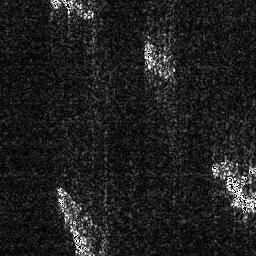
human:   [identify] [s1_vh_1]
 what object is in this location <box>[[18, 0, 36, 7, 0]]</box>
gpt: <ref>1 medium ship at the top left</ref>

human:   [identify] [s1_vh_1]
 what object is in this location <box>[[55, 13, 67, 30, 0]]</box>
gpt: <ref>1 medium ship at the top</ref>

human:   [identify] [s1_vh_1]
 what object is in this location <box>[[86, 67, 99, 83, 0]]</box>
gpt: <ref>1 medium ship at the bottom right</ref>